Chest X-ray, PA view. Patient: 19 years old, sex F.
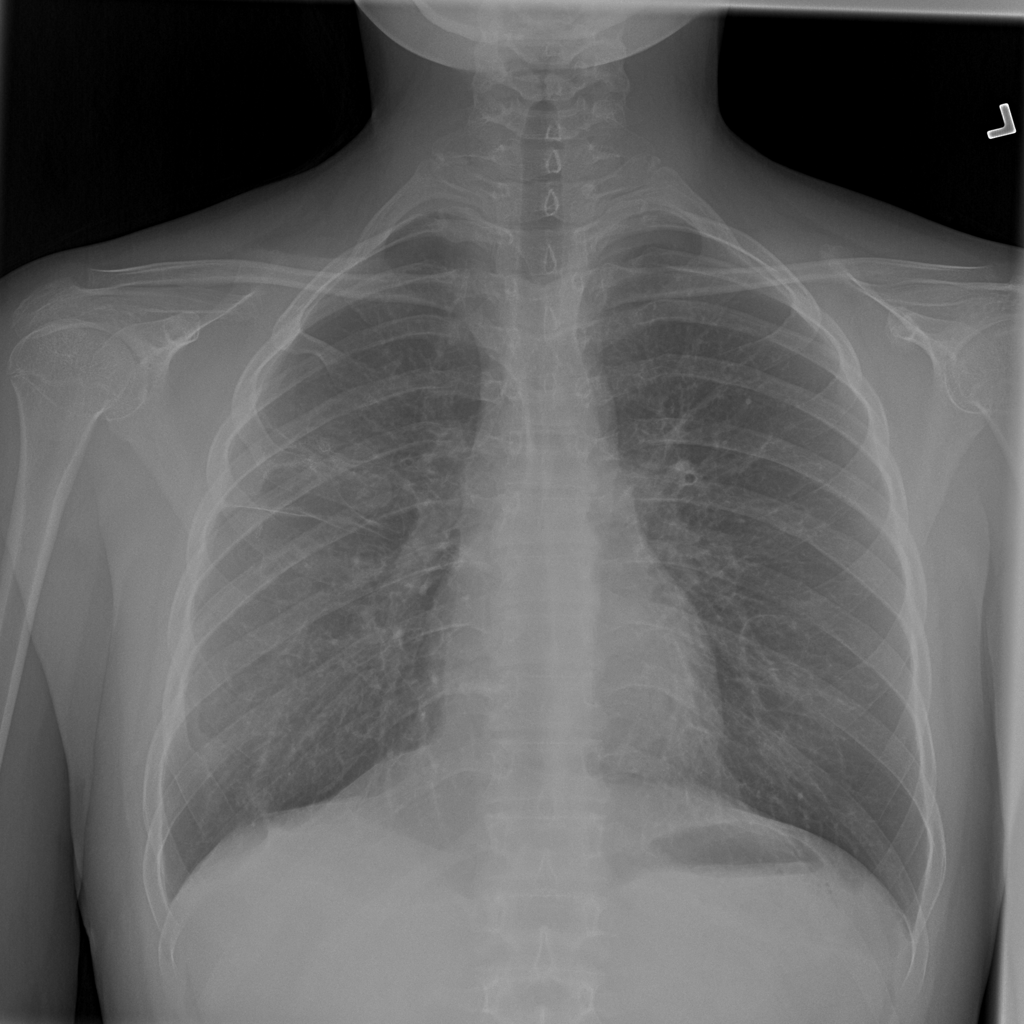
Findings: No Finding